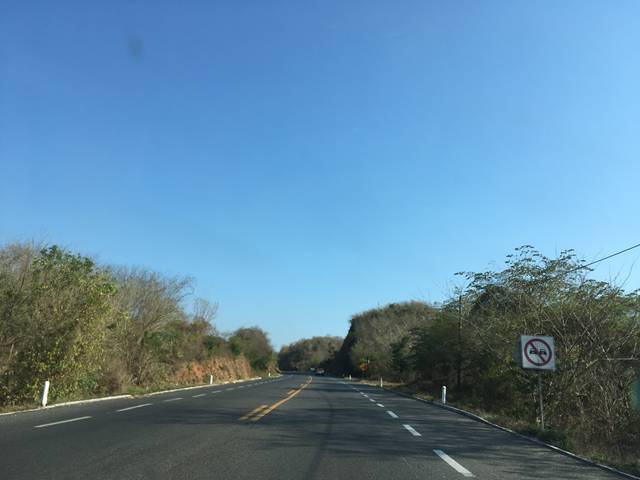
Region: Mexico
Coordinates: 17.71, -101.599